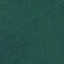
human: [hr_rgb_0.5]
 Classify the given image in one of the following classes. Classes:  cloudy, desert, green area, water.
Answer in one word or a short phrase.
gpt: green area